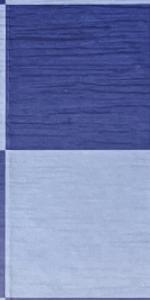
Label: Empty